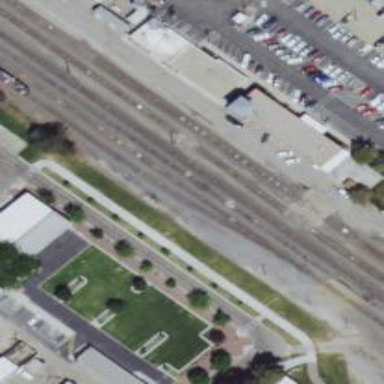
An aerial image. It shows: Railway siding with rails.